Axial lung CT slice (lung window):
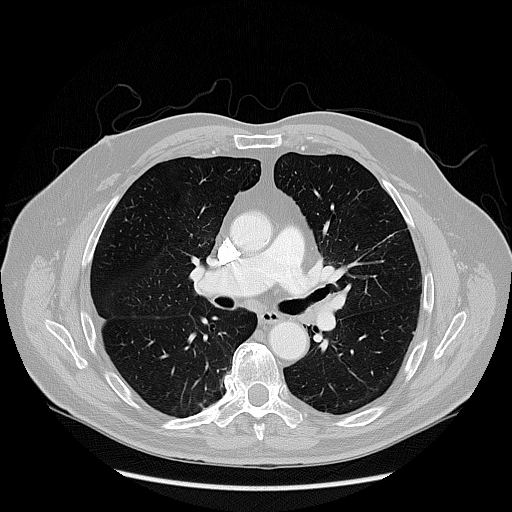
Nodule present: no